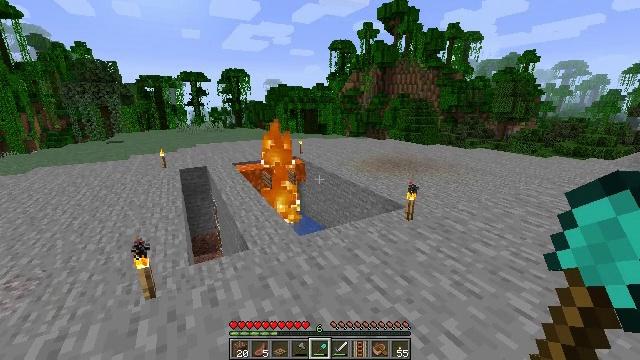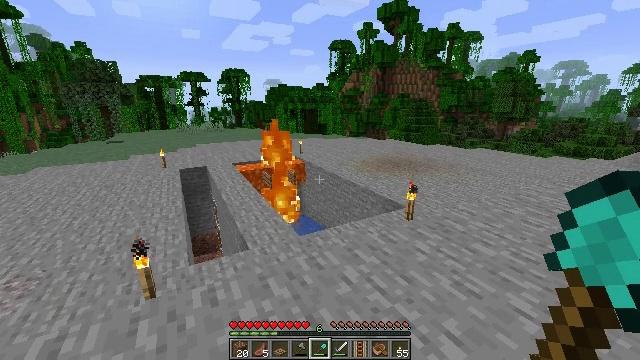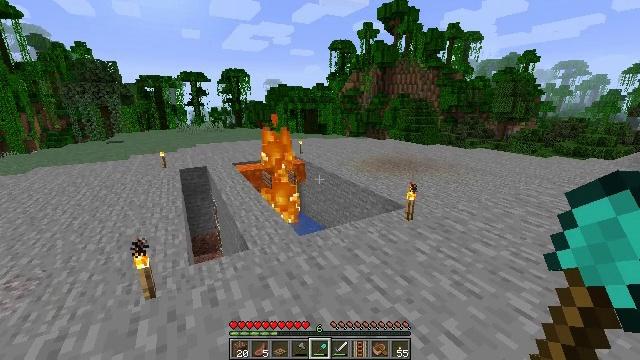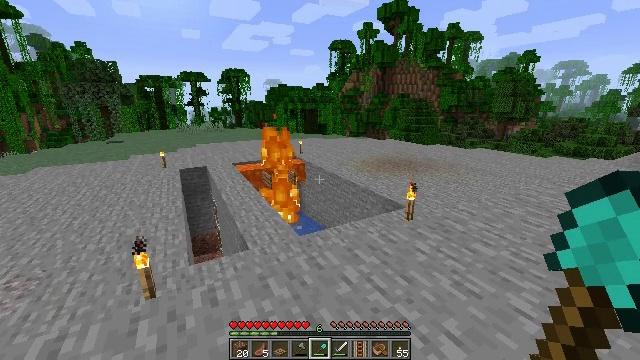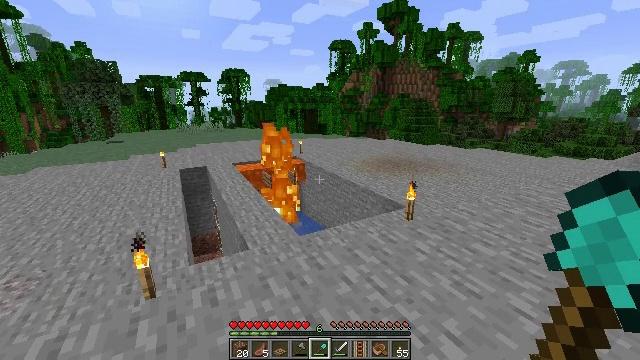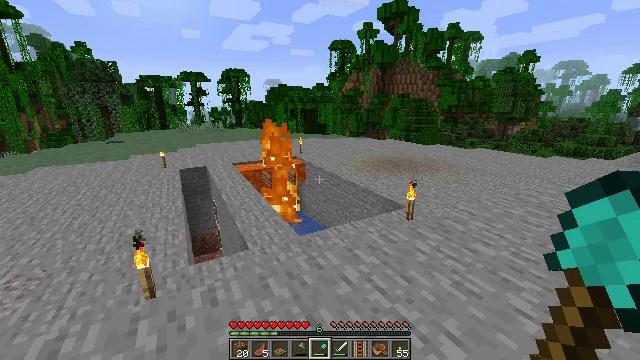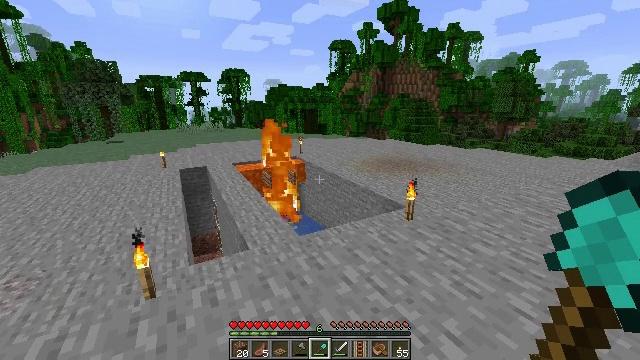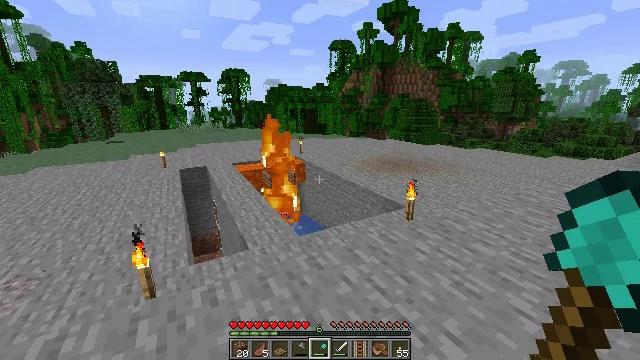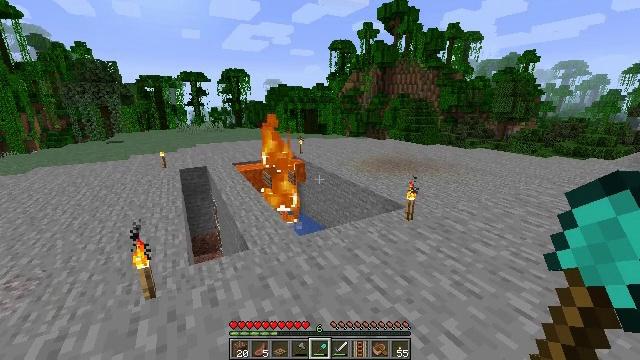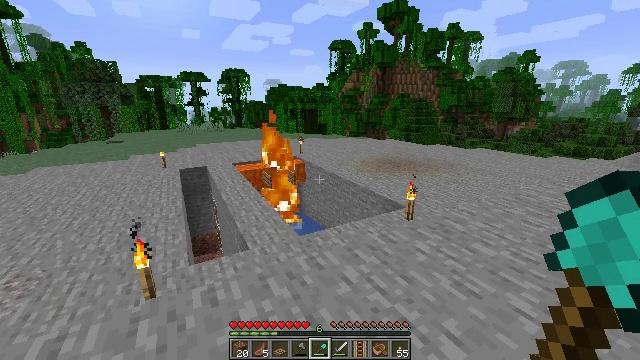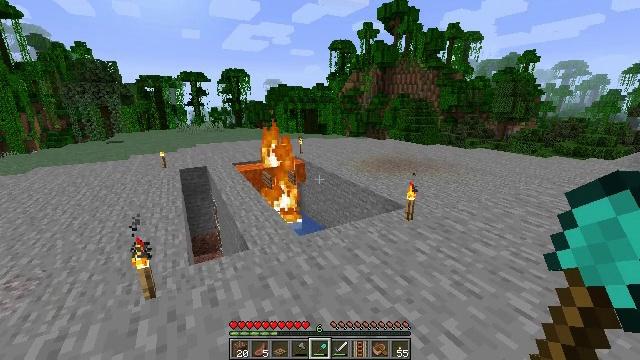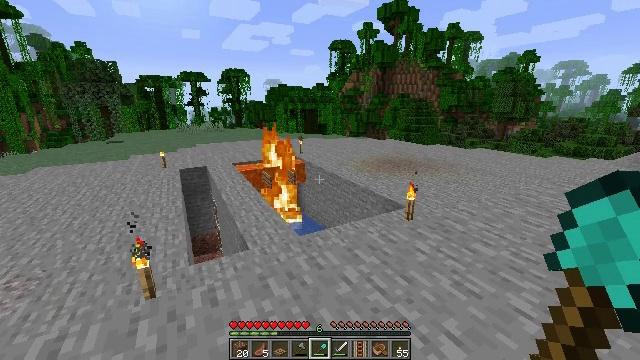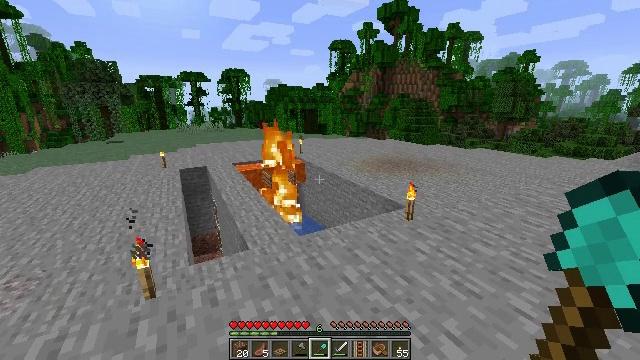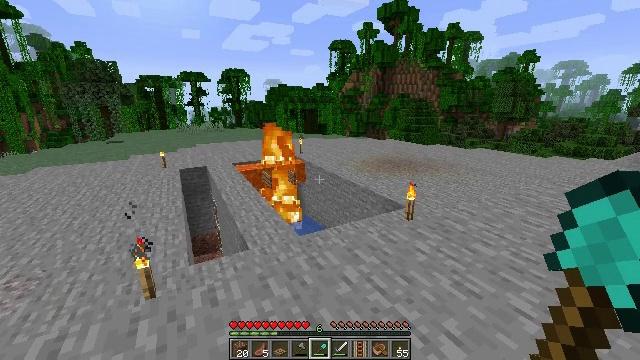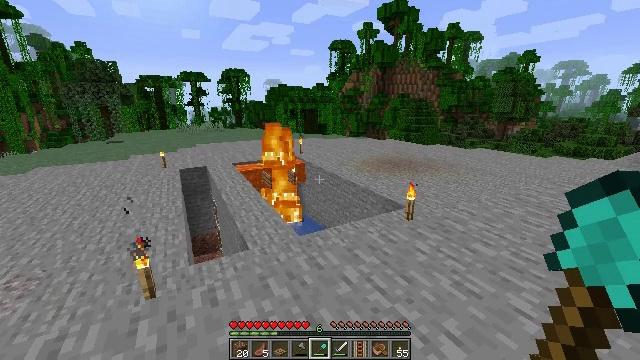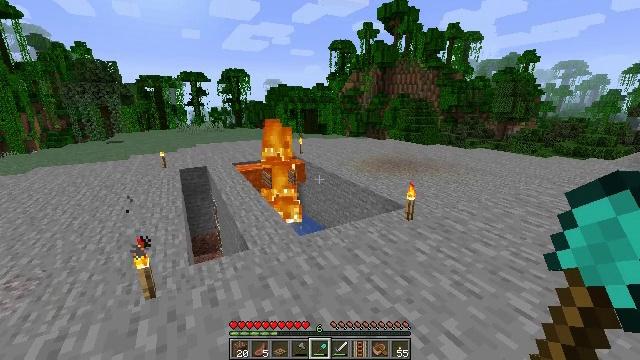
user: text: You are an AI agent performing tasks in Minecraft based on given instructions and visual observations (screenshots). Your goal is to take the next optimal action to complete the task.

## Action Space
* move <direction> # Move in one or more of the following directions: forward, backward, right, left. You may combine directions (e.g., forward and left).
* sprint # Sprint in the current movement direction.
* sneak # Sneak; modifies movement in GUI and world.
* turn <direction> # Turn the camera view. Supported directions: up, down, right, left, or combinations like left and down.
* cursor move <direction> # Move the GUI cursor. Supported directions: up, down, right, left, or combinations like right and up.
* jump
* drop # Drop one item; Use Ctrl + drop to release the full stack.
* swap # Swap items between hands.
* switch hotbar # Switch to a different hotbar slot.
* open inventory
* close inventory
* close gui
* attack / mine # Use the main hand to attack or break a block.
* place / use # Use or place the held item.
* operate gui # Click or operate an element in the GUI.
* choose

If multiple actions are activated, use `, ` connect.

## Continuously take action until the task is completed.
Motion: motion action
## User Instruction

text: Mine the poppy flower.
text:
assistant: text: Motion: no_op
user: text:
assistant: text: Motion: no_op
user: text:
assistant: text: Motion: no_op
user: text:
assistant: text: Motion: no_op
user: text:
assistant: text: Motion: no_op
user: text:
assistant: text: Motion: no_op
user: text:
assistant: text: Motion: no_op
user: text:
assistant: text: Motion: no_op
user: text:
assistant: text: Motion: no_op
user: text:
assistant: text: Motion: no_op
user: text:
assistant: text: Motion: no_op
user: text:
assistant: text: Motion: no_op
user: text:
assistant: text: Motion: no_op
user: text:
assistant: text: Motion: no_op
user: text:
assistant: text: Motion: no_op
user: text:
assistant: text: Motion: no_op
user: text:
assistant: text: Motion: no_op
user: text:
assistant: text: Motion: no_op
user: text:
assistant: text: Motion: no_op
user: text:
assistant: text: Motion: no_op
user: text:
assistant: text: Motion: no_op
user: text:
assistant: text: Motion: no_op
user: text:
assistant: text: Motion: no_op
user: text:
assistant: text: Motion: no_op
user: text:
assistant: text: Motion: no_op
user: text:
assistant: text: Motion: no_op
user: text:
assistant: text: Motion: no_op
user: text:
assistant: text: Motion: no_op
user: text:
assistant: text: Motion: no_op
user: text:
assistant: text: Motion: no_op